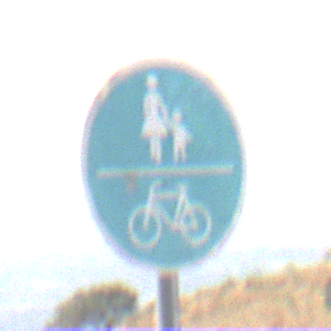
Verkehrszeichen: GemeinsamerGehUndRadweg
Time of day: Midday
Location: Outdoor (Nature)
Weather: PartlyCloudy
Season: NotSpecified
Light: Natural